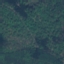
Label: Forest